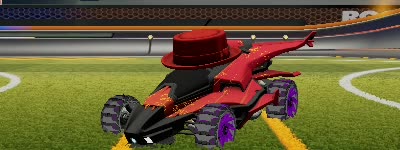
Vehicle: aftershock